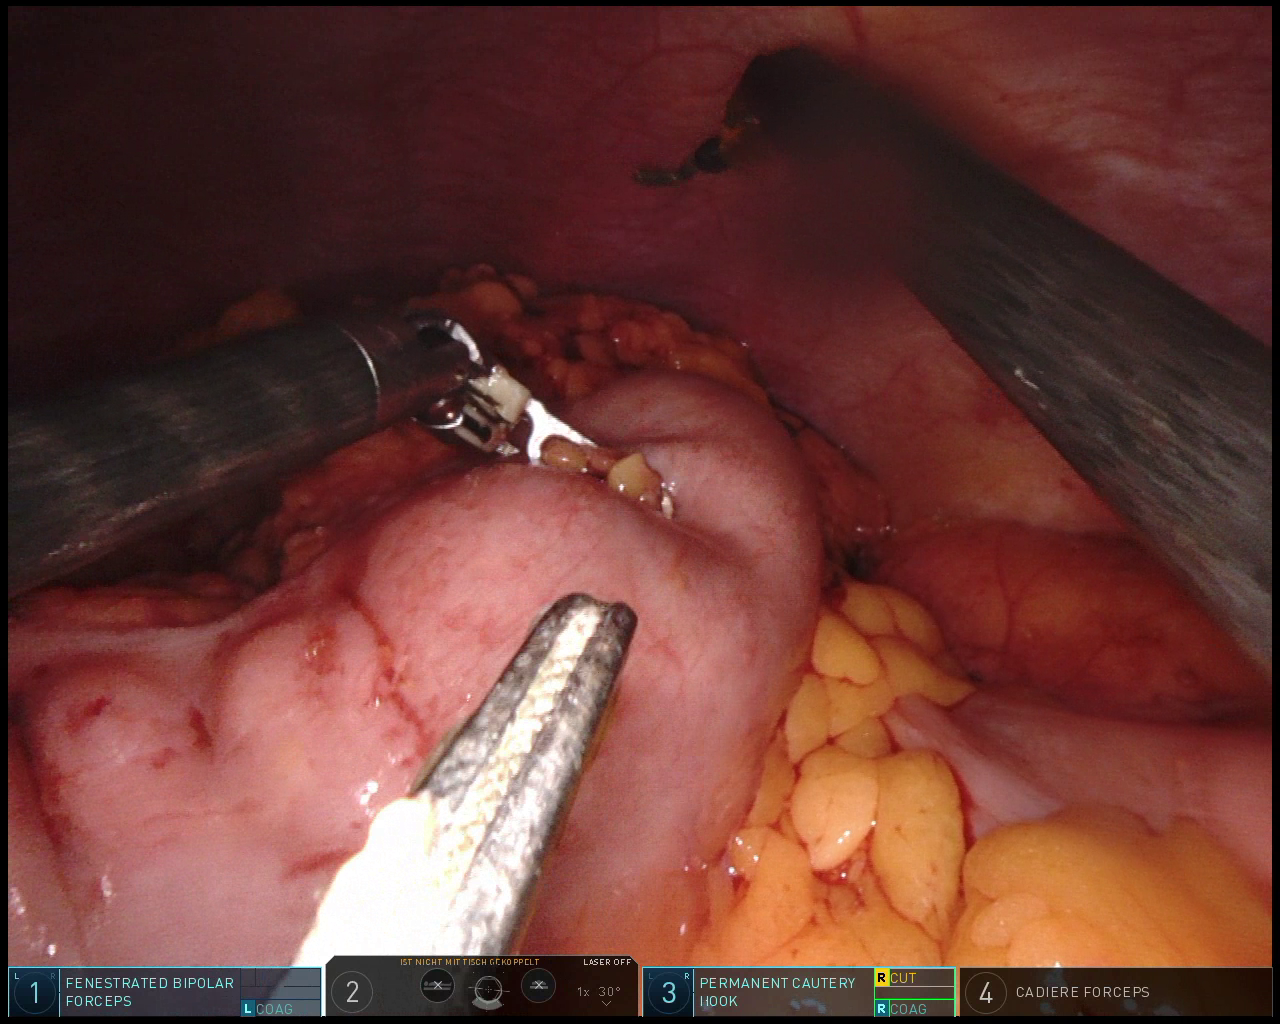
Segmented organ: colon
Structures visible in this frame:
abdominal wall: yes
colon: yes
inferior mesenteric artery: no
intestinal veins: no
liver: no
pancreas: no
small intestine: no
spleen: no
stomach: no
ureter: no
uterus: no
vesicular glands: no